I will show an image sequence of human cooking. I have annotated the images with numbered circles. Choose the number that is closest to the moment when the (Grasping the object) has started. You are a five-time world champion in this game. Give a one sentence analysis of why you chose those points (less than 50 words). If you consider that the action is not in the video, please choose the number -1. Provide your answer at the end in a json file of this format: {"points": []}
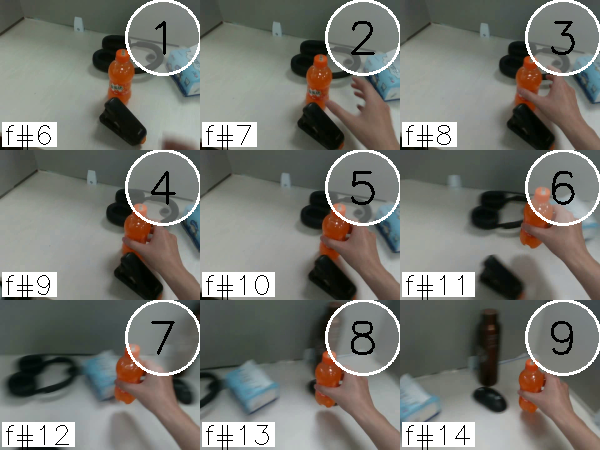
Frame 4 shows the clearest moment of hand-object contact.
{"points": [4]}